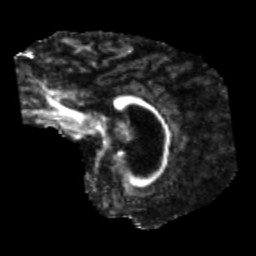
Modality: FA
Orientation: sagittal
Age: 71
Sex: male
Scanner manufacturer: siemens
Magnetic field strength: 3 T
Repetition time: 5.25 s
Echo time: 0.08 s